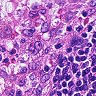
Metastatic tissue present: no